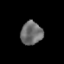
Tissue: lung
Cell type: Endothelial cells
Senescence score: 0.5441
Nuclear area (px): 499
Mean DAPI intensity: 108.665